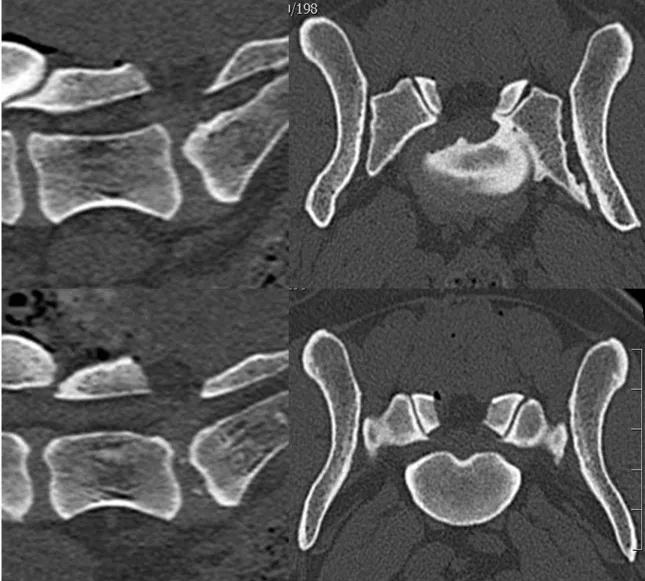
A postoperative computerized tomography scan of case 2 showing that the bony osteochondrosis dissecans fragment and the gas-containing disc protrusion were removed.
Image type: radiology (ct)